Brain MRI, t1w sequence, axial 2D slice.
Patient: age 23, sex F, weight 90 kg, height 1.9 m
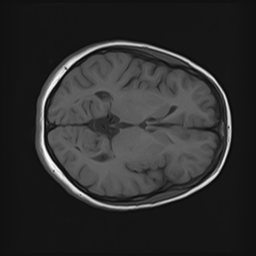